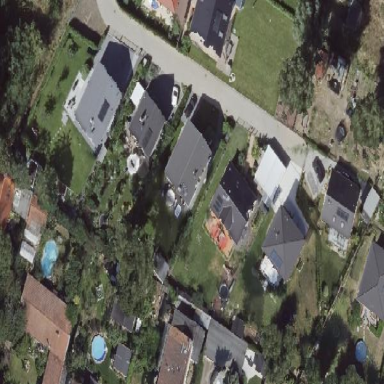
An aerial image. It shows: Garden that is leisure land.